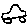
Label: car